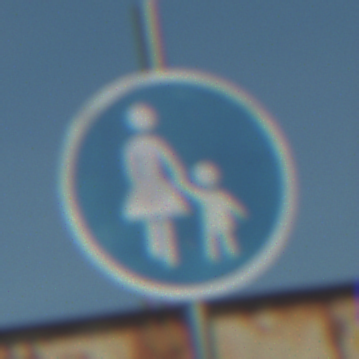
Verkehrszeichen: Gehweg
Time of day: MorningAfternoon
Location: Outdoor (Suburban)
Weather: Clear
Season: NotSpecified
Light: Natural